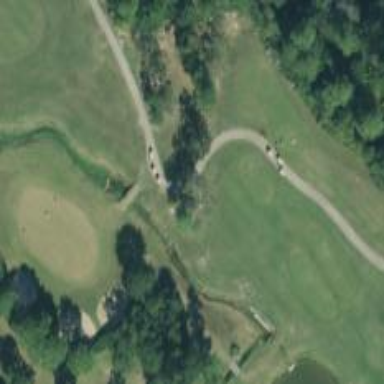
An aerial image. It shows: Service road with bridge used as golf cart path.